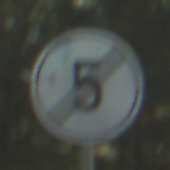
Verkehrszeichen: EndeGeschwindigkeit5
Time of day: MorningAfternoon
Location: Outdoor (Nature)
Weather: Clear
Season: NotSpecified
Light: Natural